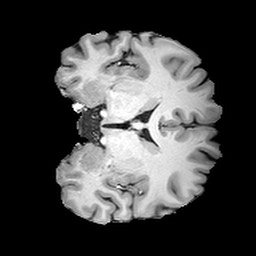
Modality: T1w
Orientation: coronal
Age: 20
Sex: female
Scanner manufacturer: siemens
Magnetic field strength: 3 T
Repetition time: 2 s
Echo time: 0.0024 s